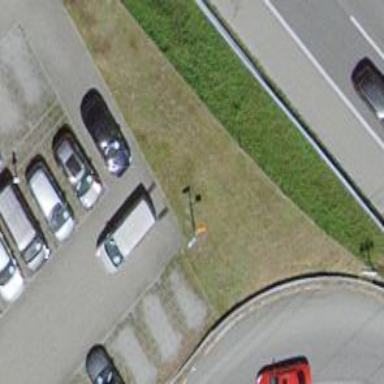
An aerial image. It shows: Aerial orange marker.